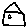
Label: house